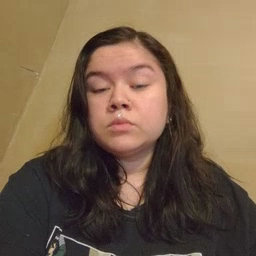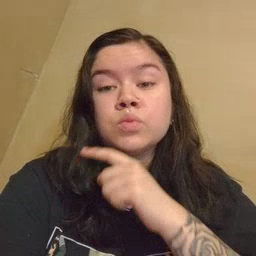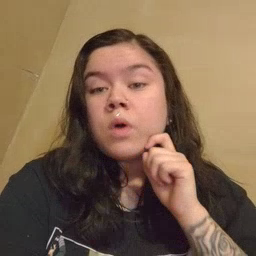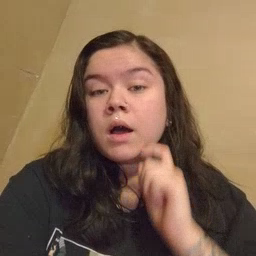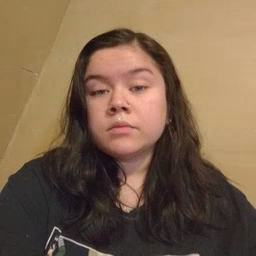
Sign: dry